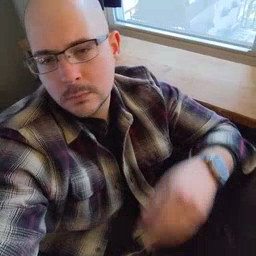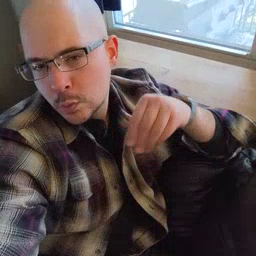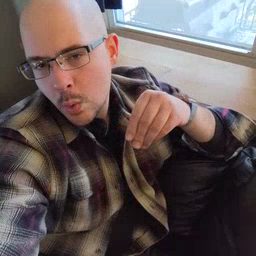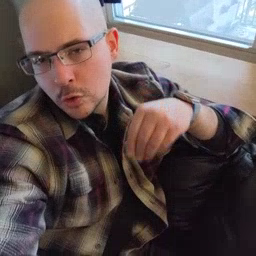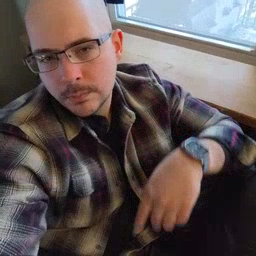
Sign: store